Question: In <URL>' to select units.
This means that every visible unit is given a unique colour.
Here is an example of a scene drawn for colour picking:

As some users may have 16-bit displays, these colours can be in the range 0..64K.
However, if we give the units incremental colours e.g. unit0 is 0, unitN is N then the colours are very hard for humans to debug. Units are virtually indistinguishable.
We want to give the units unique and distinctive colours.
We are currently incrementing in a fixed step using a binary tree (C++ 'map') to store used colours to check for collisions. This is a performance problem on low-end hardware. Even if this were a hash table and avoided using 'string', temporary memory allocation in game frames is to be frowned upon. So rather than optimising the code as it stands, I'm keen to discover if there are ways to avoid maintaining a history entirely.
Is there a way to iterate over the numbers 0..64K with a large step or randomly such that most of the 64K possible values are used, and avoiding using a history of already-allocated colours to avoid collisions?
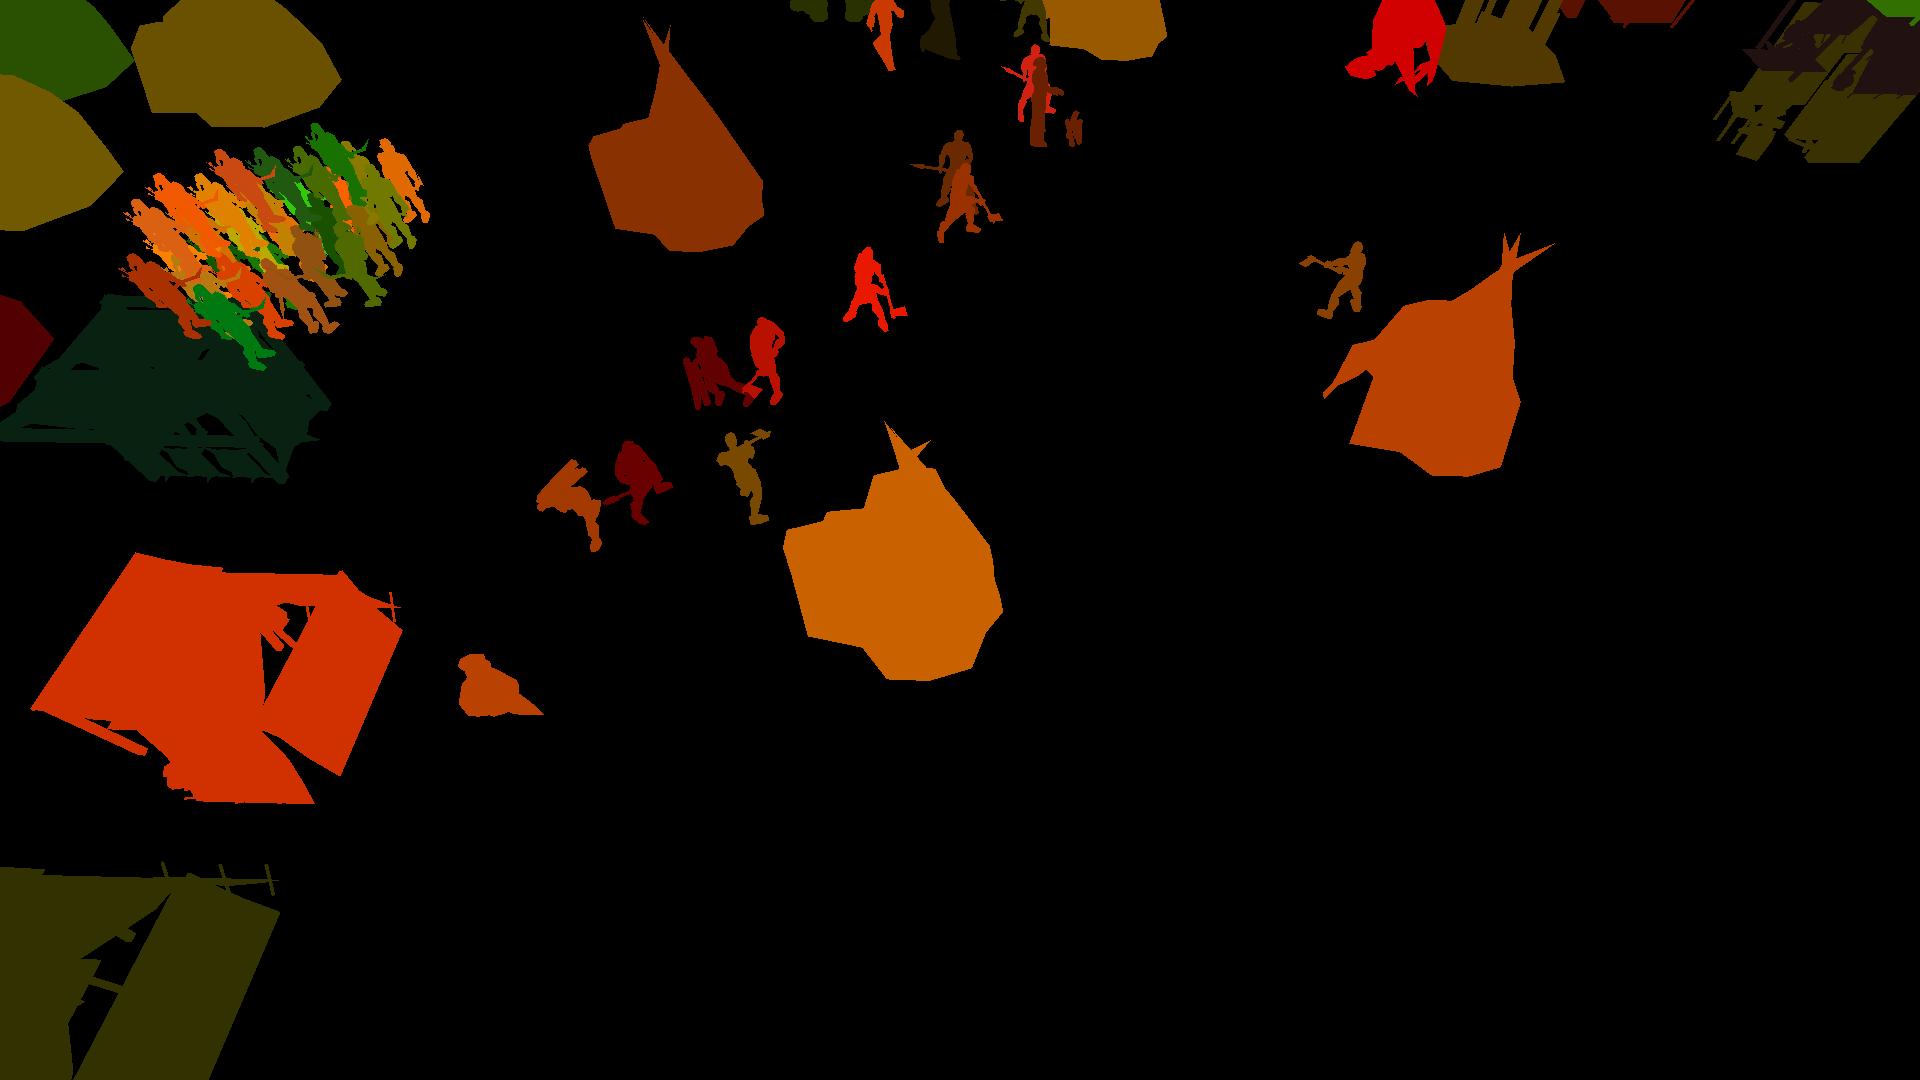
Answer: My try:
1. Pick a prime number near your desired range (64007 is a good candidate here).
2. Find the primitive roots modulo p of this number.
3. Pick a "medium range" primitive root (43062 43067 is a good candidate). class Sequence
{
public:
uint32_t get() const {return state;}
void advance() { state = (state * k)%p;}
void reset() { state = k; }
private:
uint32_t state = 43067;
const uint32_t k = 43067;
const uint32_t p = 64007;
};
This cycles all the numbers in range [1, 64007) exactly once, in a pseudo-random fashion.